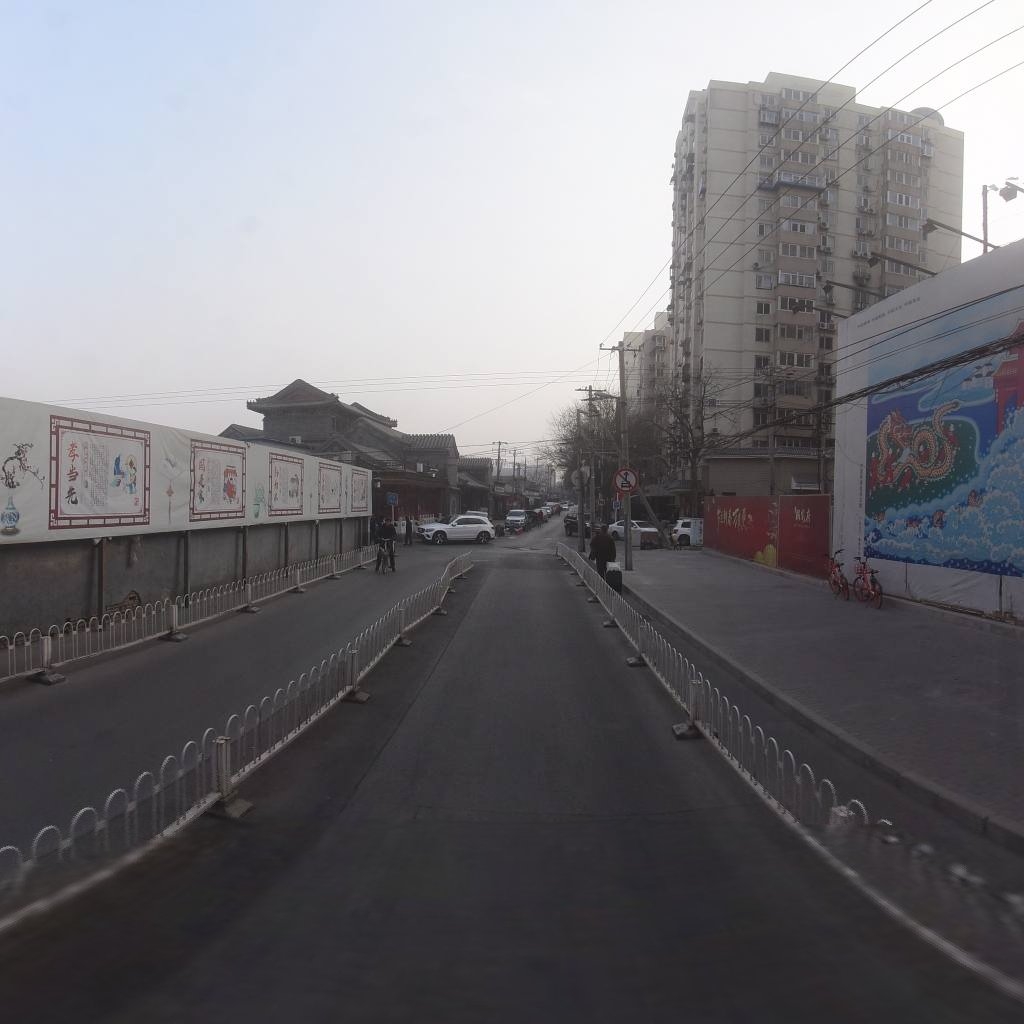
Region: Xicheng
Road damage annotations: transverse crack, longitudinal crack